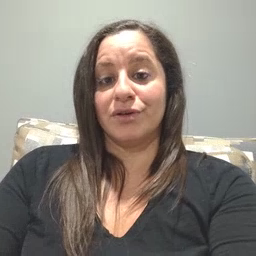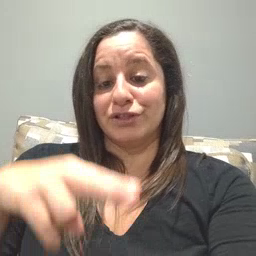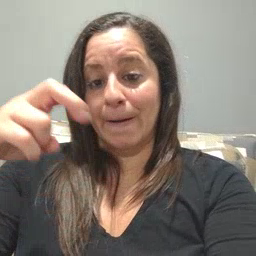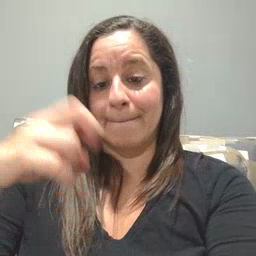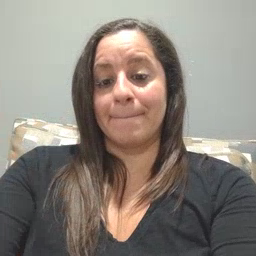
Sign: jump